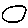
Label: circle